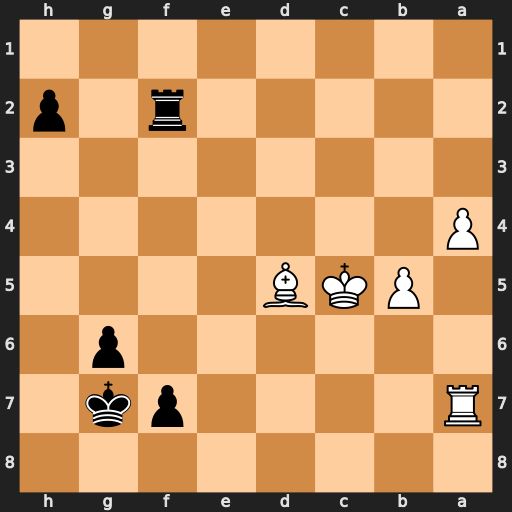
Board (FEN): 8/R4pk1/6p1/1PKB4/P7/8/5r1p/8
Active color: b
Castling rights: -
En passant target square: -
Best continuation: Rf5 Rxf7+ Rxf7